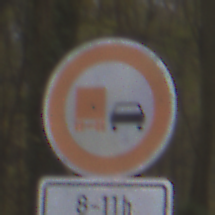
Verkehrszeichen: UeberholverbotKraftfahrzeuge
Zusatzzeichen unten: ZeitangabenOhneBeschraenkungAufWochentage2
Umgebung: Outdoor, Nature
Tageszeit: MorningAfternoon
Wetter: Overcast
Licht: Natural
Jahreszeit: Autumn
Kontrast: LowContrast